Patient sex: M
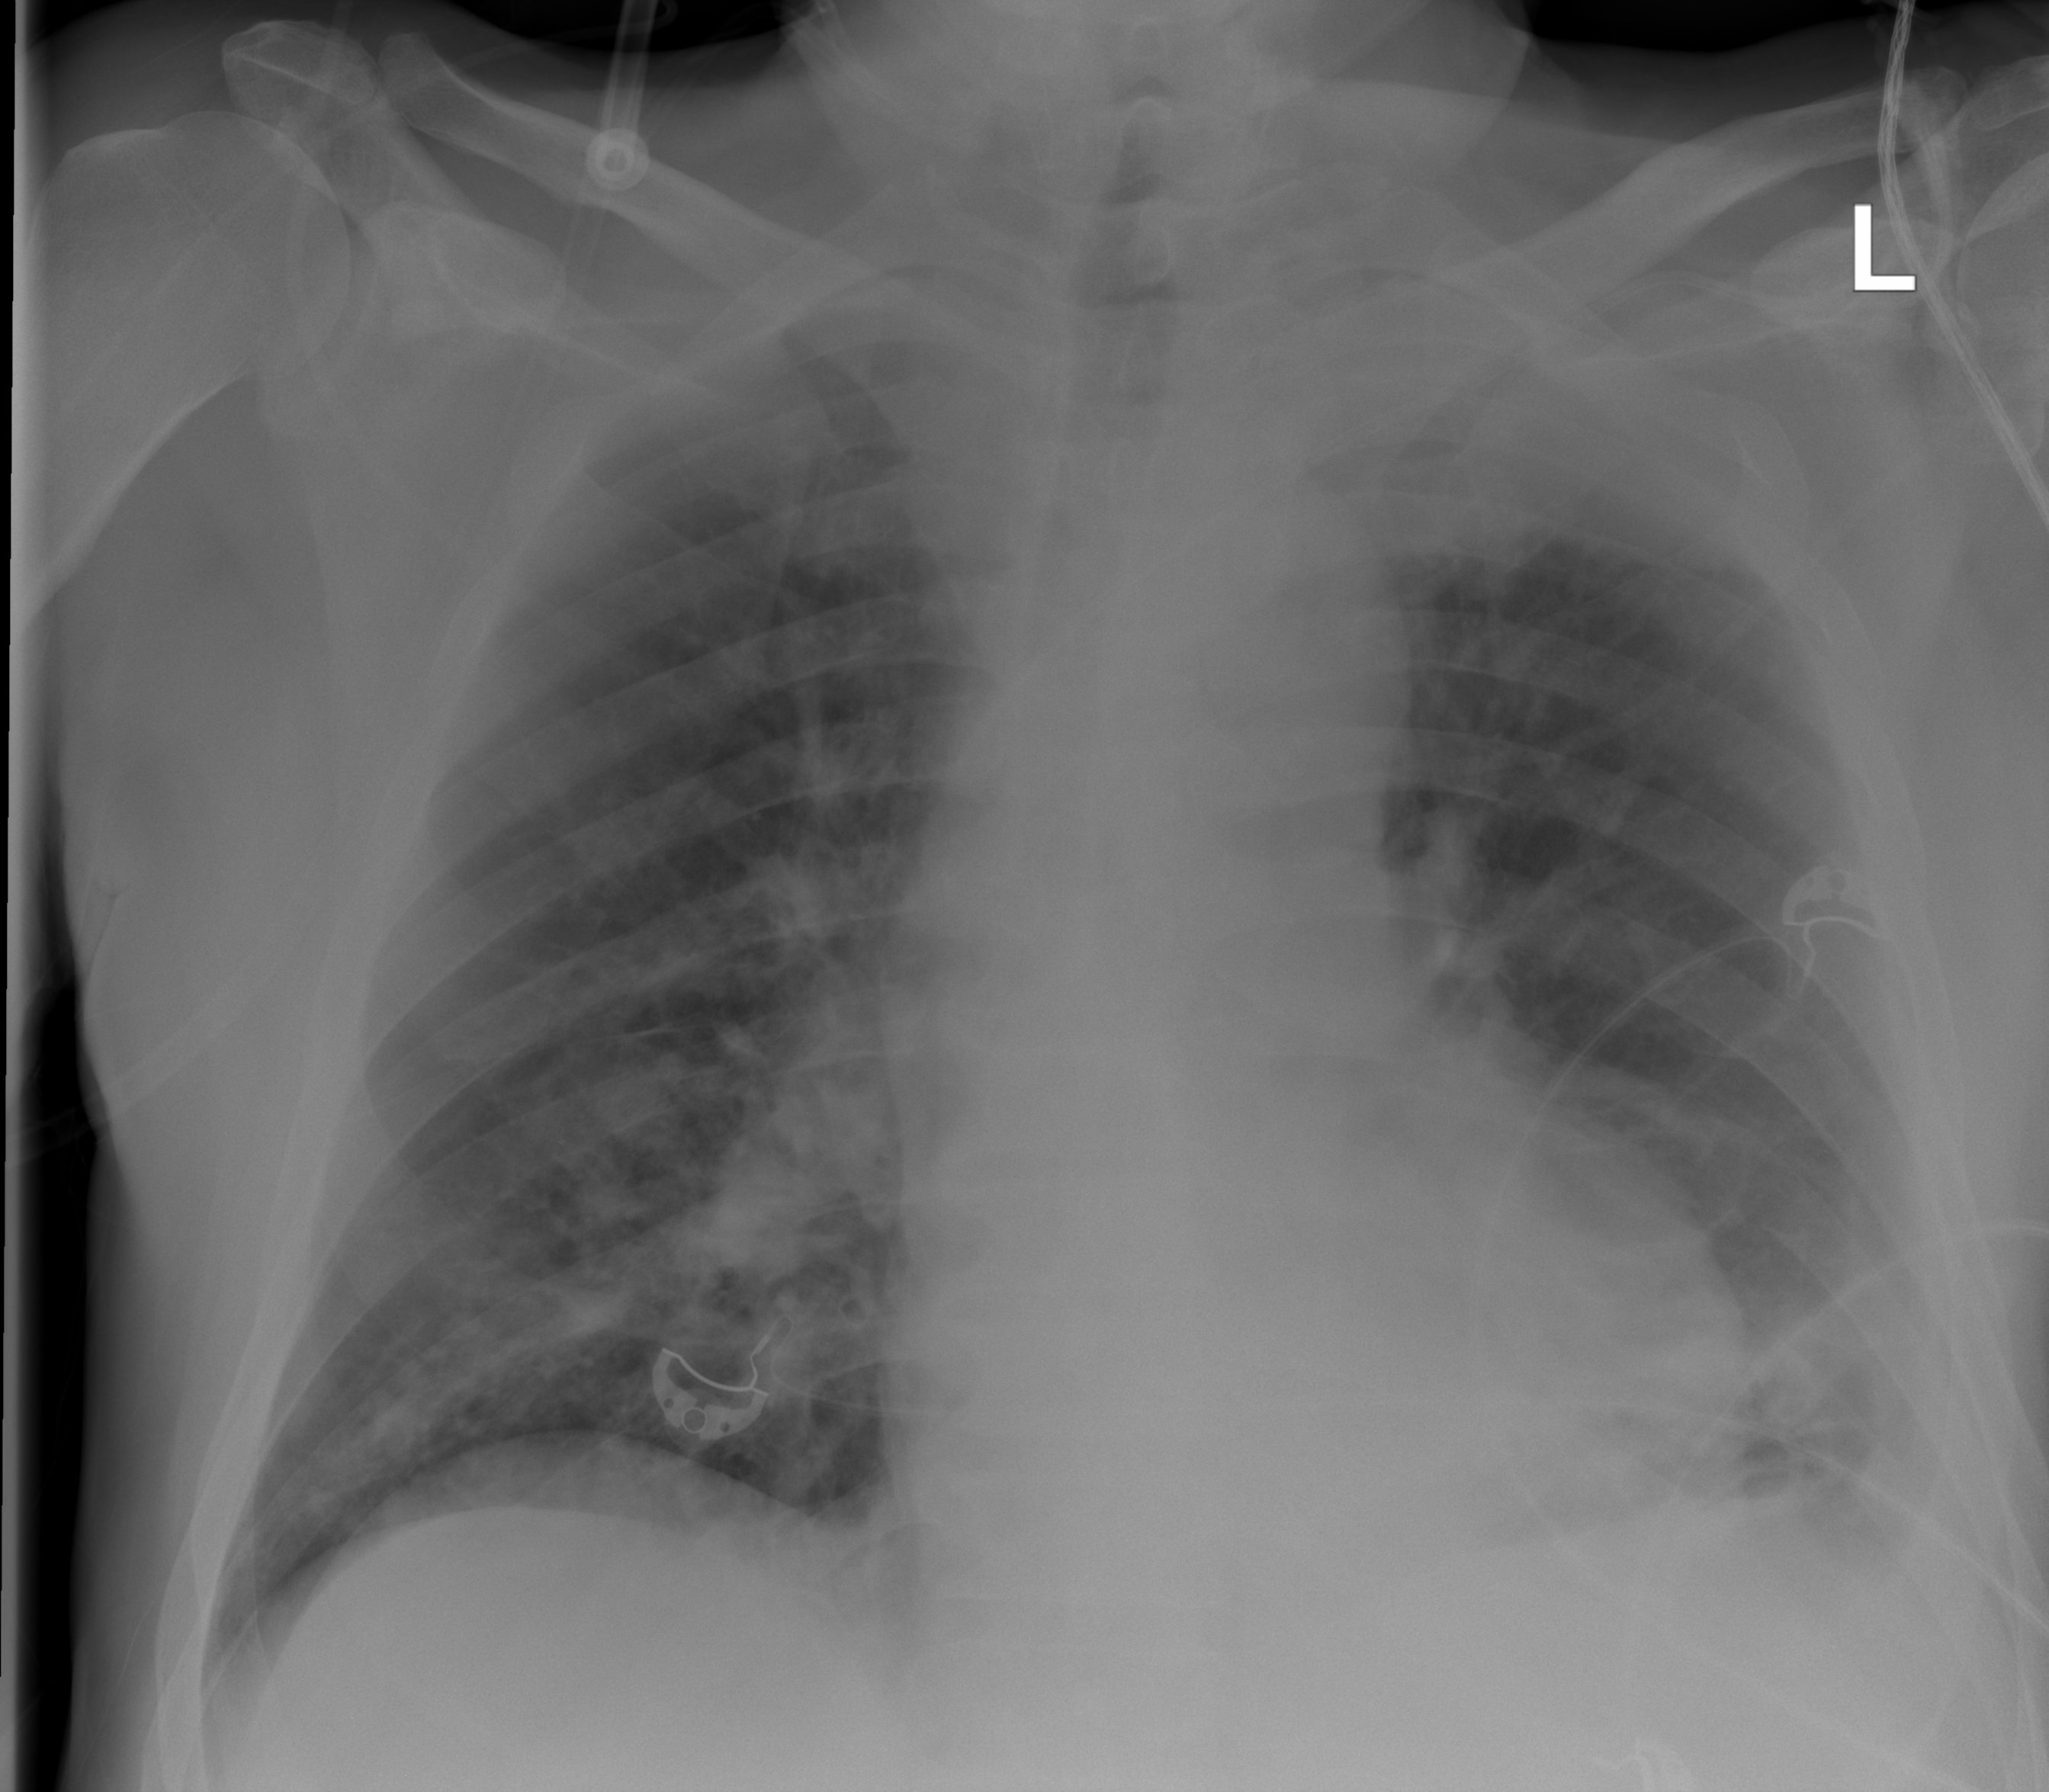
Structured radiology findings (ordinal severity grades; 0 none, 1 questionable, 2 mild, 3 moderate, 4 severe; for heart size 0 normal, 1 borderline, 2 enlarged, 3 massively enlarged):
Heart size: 1
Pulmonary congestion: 2
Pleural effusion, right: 0
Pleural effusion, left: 2
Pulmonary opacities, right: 2
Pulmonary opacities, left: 2
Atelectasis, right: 2
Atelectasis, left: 2